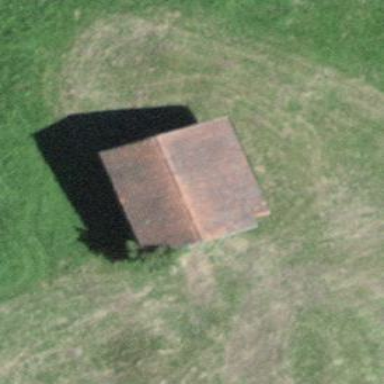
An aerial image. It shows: Barn.